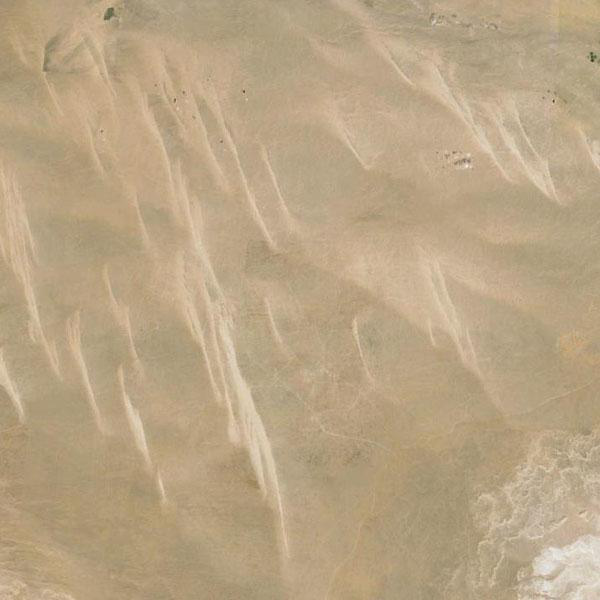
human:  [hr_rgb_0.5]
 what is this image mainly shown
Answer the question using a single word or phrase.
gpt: desert